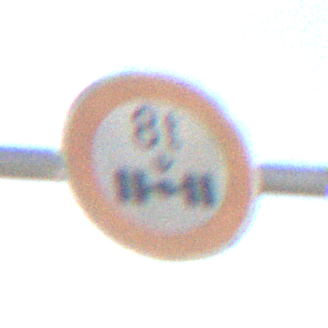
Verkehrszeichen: TatsaechlicheAchslast
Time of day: MorningAfternoon
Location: Outdoor (RoadRail)
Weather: PartlyCloudy
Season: NotSpecified
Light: Natural